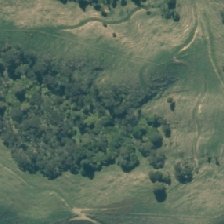
Land cover: grose_broom